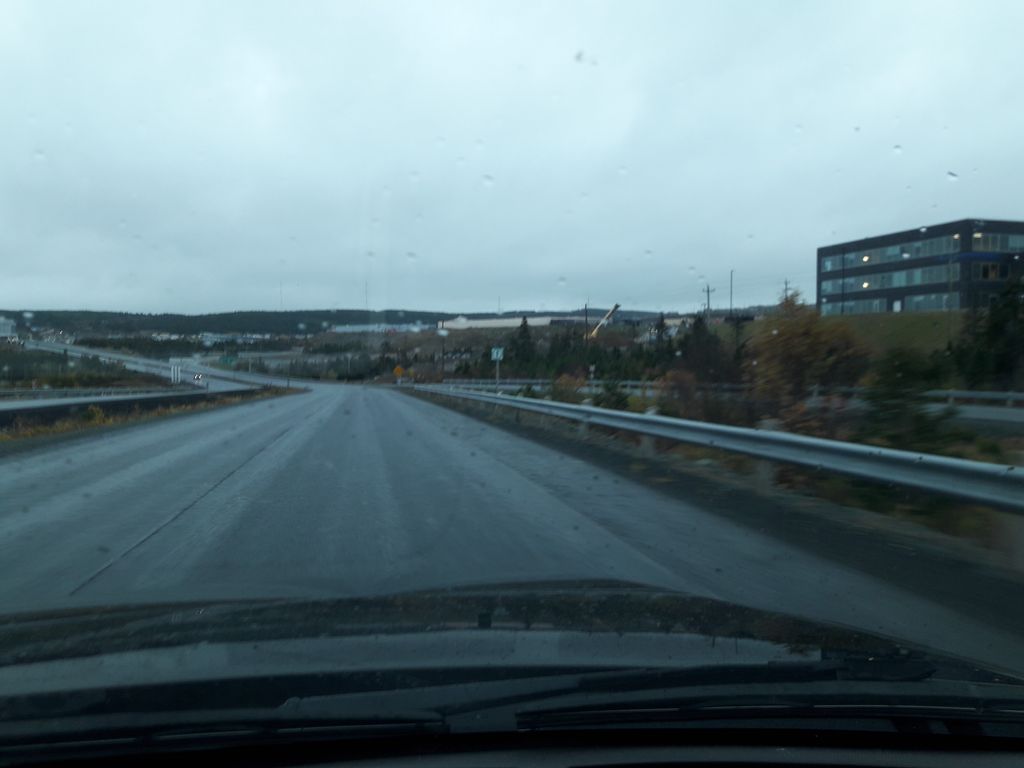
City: st_johns